Question: I've recently installed VS 2015 RC and the Android Emulator seems to work great(it is very fast :)) except it can not connect to network. According to <URL> the emulator should be able to connect to my WiFi card. I had a look at the emulator in Hyper-V Admin UI and it is configured in the same way as Windows Phone Emulator which works just fine. Any ideas?

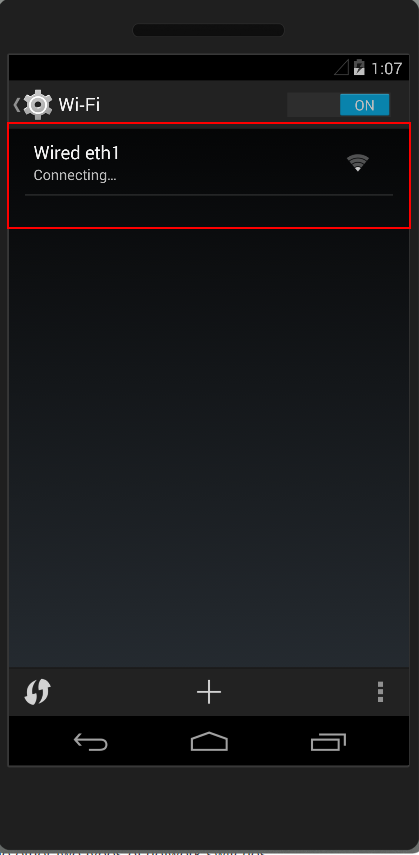
Answer: Thanks guys for ideas. I uninstalled both Xamarin Android Player and Genymotion and now the VS Emulator works!